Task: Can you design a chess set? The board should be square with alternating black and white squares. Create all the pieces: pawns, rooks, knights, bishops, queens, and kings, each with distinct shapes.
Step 1883:
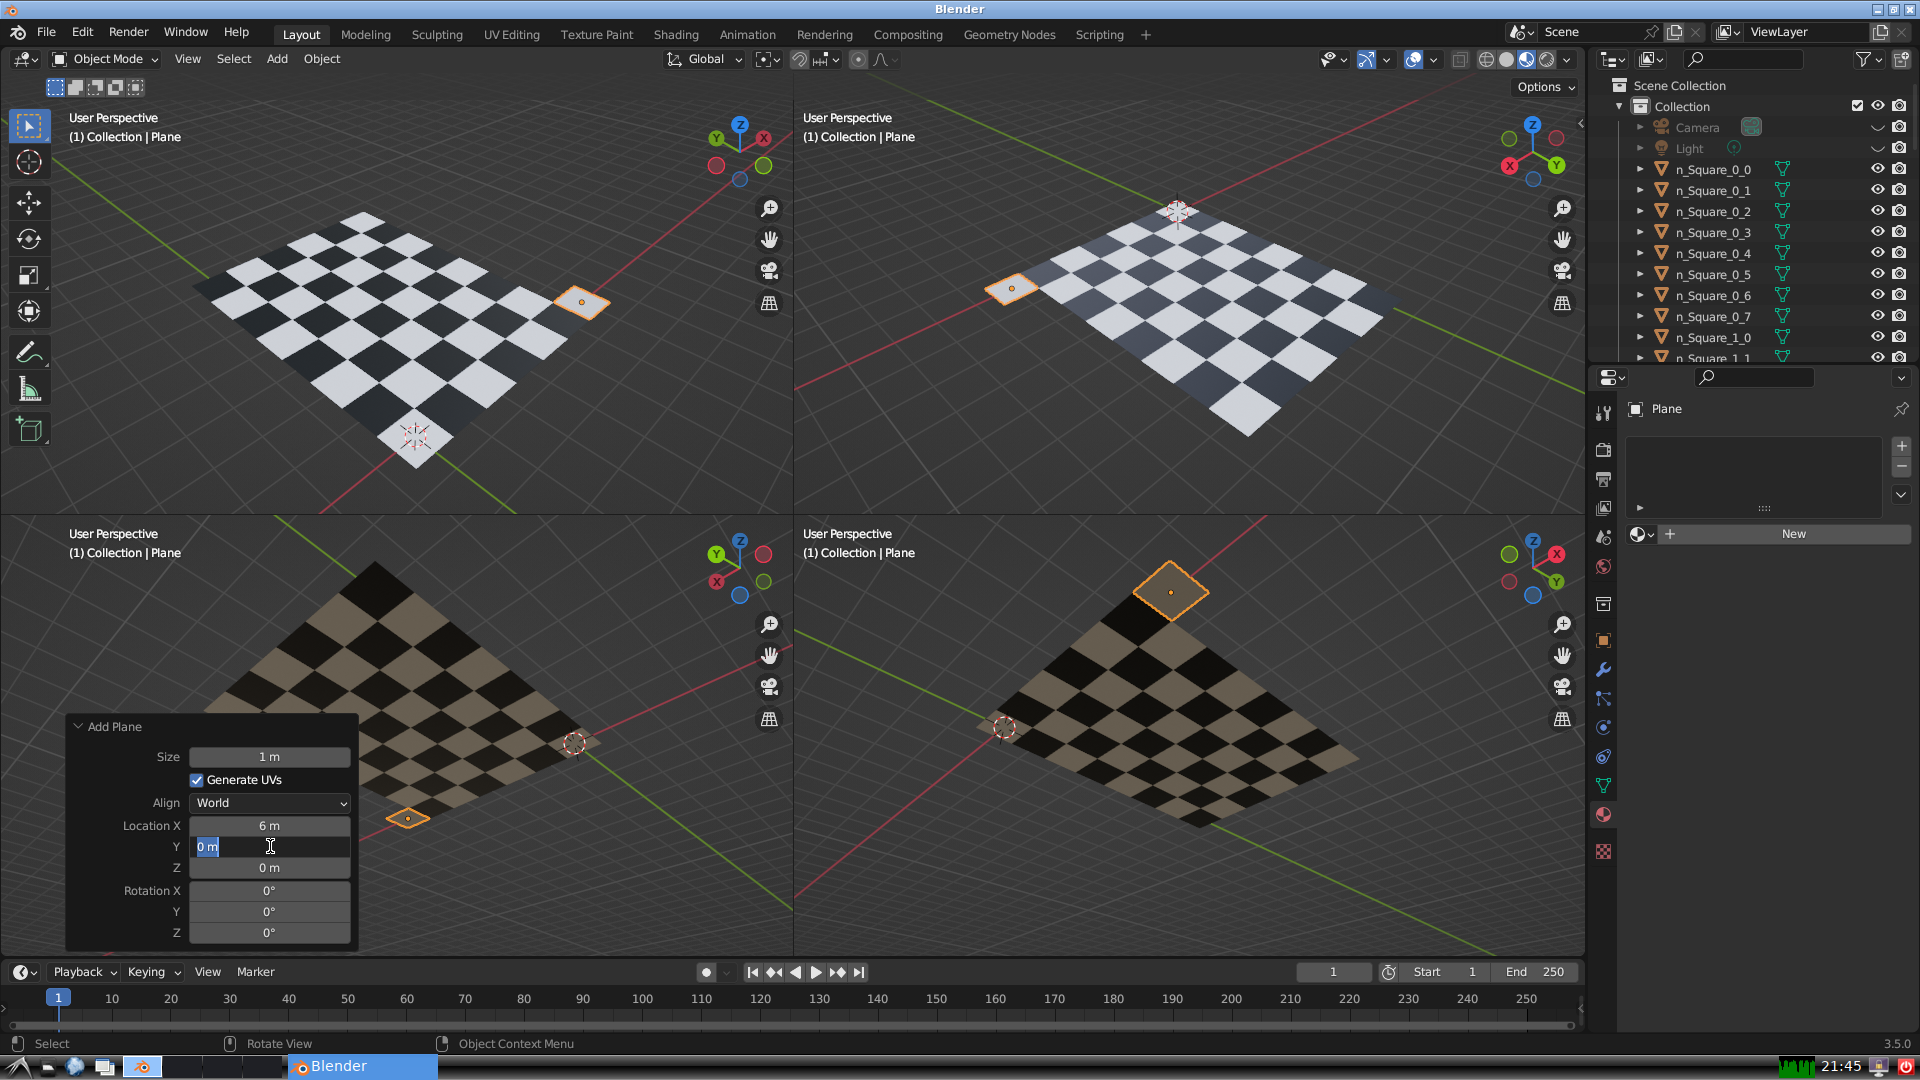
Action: input_text: 1.0